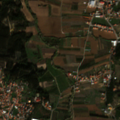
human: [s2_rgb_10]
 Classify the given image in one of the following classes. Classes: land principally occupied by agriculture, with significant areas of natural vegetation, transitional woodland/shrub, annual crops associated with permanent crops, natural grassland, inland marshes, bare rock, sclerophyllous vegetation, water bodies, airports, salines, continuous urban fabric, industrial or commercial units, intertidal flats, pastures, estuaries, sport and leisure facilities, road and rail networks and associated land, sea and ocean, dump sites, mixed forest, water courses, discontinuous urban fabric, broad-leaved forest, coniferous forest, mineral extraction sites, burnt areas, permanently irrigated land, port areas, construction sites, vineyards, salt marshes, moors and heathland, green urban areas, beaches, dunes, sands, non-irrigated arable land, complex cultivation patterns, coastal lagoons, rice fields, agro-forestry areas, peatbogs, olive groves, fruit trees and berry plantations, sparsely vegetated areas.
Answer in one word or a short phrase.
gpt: discontinuous urban fabric, fruit trees and berry plantations, complex cultivation patterns, coniferous forest